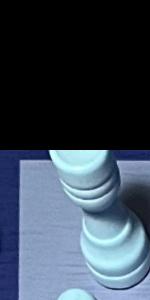
Label: Rook_White